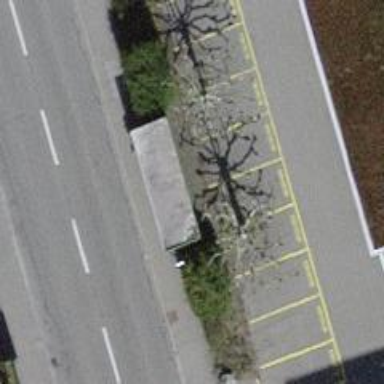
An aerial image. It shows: Bus stop with sheltered platform for public transport.